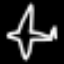
Label: airplane